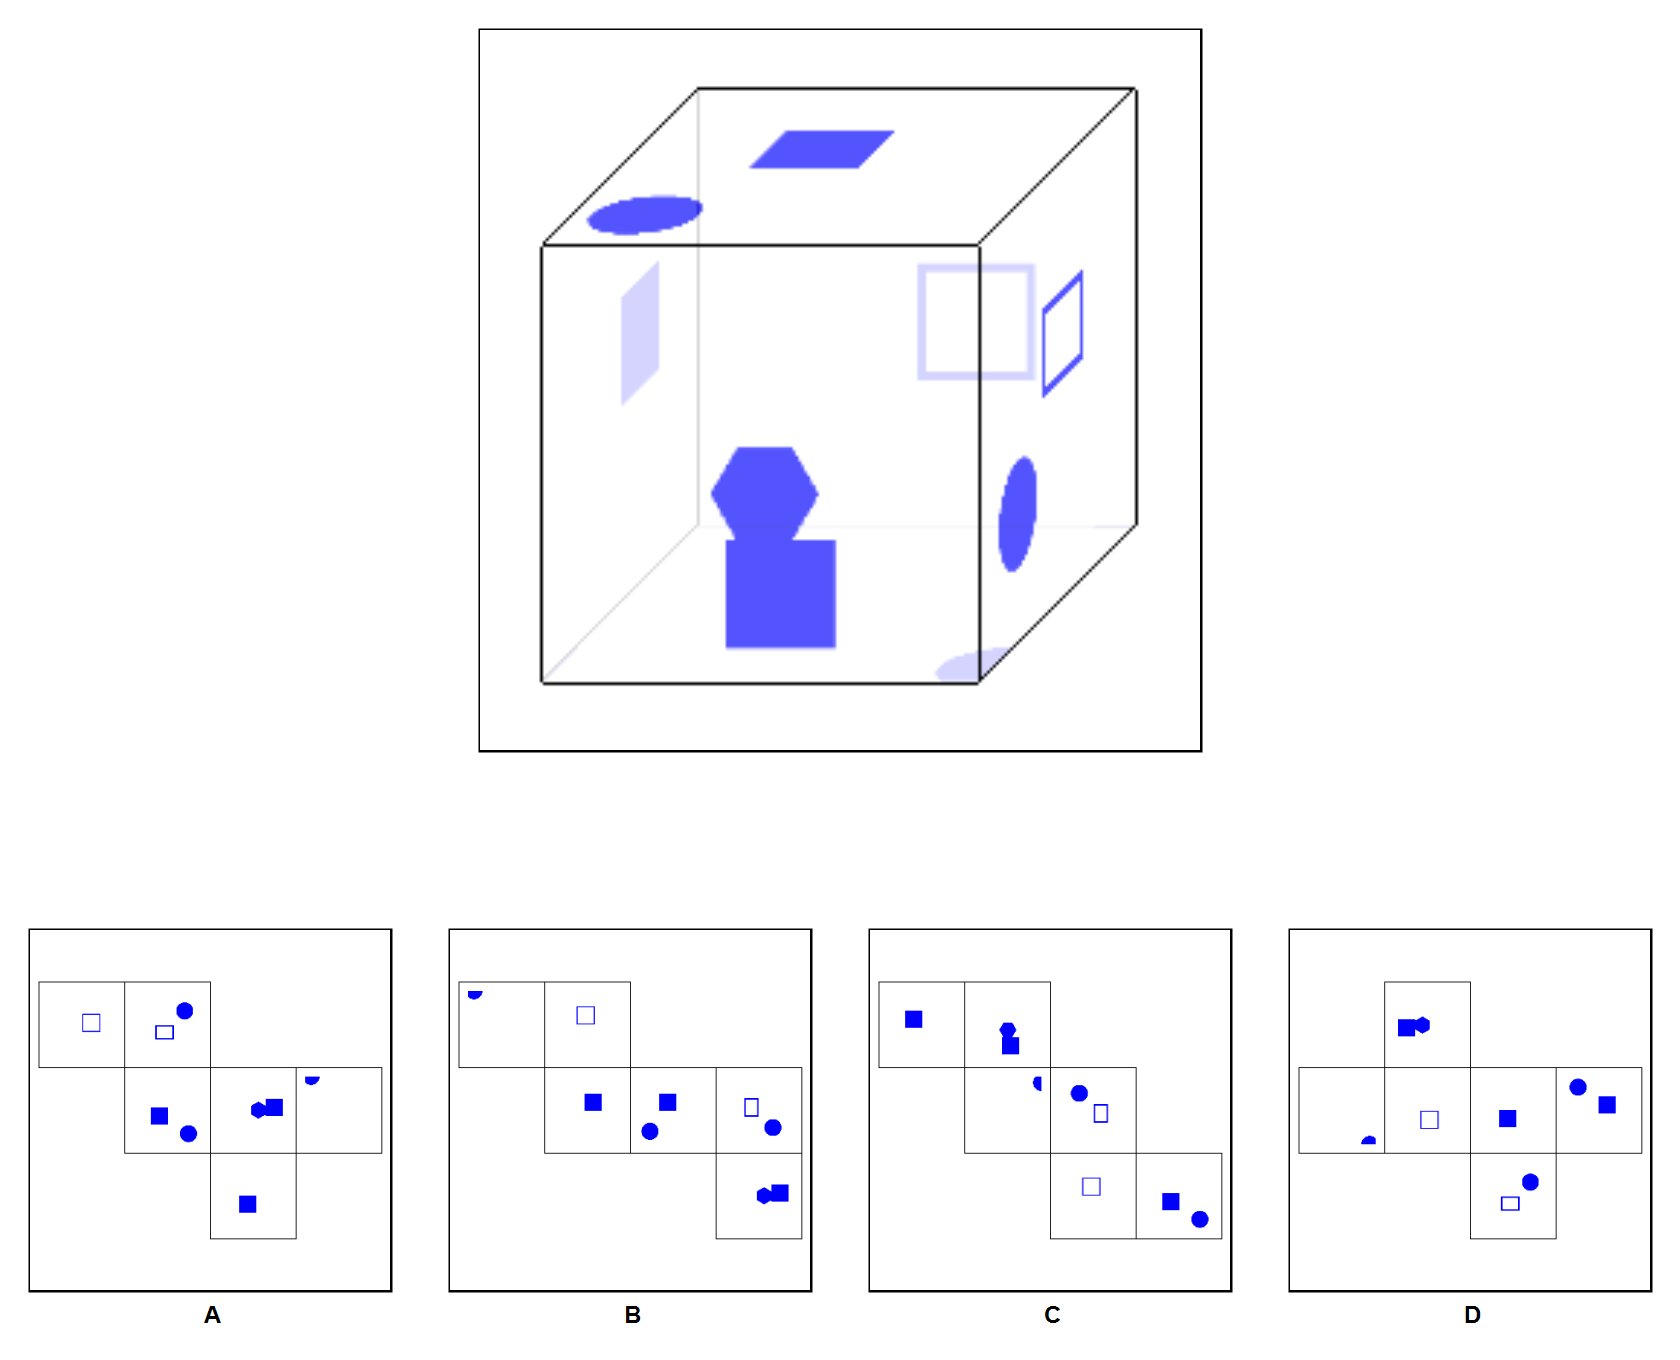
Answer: D